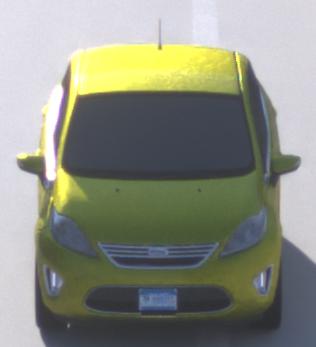
Make: Ford
Model: Fiesta
Detailed model: ’09 Sedan (seventh series)
Model produced from: 2010
Model produced until: 2017
Doors: 4
Color: yellow
Road condition: dry road
Daytime: sunrise or sunset
Contrast: medium contrast